Question: Footer is overlapping in my webpage in mobile landscape view only. Also, the bottom contents of a '<div>' are not coming properly. Please guide. I have attached screenshot.

CSS file for footer
'''
#footer {
margin-top: auto;
margin-right: auto;
margin-bottom: 0px;
margin-left: auto;
position: absolute;
left: 0px;
bottom: 2px;
text-align: center;
}
'''
I have added my JS code as well for more information.
Pls guide how to prevent the overlapping.
JS Code
'''
function getScereenWidthHeight()
{
var isAndroidApp = $('#isAndroidApp').val();
if(isAndroidApp == 'true')
{
var screenWidth = 0;
var screenHeight = 0;
var dpi = 0;
var screenWidthInches = 0;
var screenHeightInches = 0;
var thresholdScreenSize = 7;
//Get device DPI
dpi = document.getElementById("dpi").offsetHeight;
//get screen height and screen width in pixels
screenWidth = screen.width;
screenHeight = screen.height;
//convert screen height and width in inches, formula: Pixels / DPI = Inches
screenWidthInches = Math.round(screenWidth/dpi);
screenHeightInches = Math.round(screenHeight/dpi);
if(screenWidthInches > thresholdScreenSize || screenHeightInches > thresholdScreenSize)
{
document.getElementById("centeredDiv").style.display = "inline";
document.getElementById("footer").style.display = "inline";
}
else
{
if(document.getElementById("androidErrorTxt") != null && document.getElementById("androidErrorTxt") != 'undefined')
{
document.getElementById("androidErrorTxt").style.display = "inline";
document.getElementById("footer").style.display = "inline";
}
}
}
else
{
document.getElementById("centeredDiv").style.display = "inline";
document.getElementById("footer").style.display = "inline";
}
}
function getFooter( )
{
var myDiv9= "<p>" + eTextIpadCopyrightMsg ;
myDiv9 += "<a href="" + eTextIpadLegalUrl + "" class="footermenulink">" + eTextIpadLegalUrlText + "</a> | " ;
myDiv9 += "<a href="" + eTextIpadPrivacyUrl + "" class="footermenulink">" + eTextIpadPrivacyUrlText + "</a> | " ;
myDiv9 += "<a href="" + eTextIpadPermissionsUrl + "" class="footermenulink">" + eTextIpadPermissionsUrlText + "</a> | " ;
myDiv9 += "<a href="" + eTextIpadSupportUrl + "" class="footermenulink">" + eTextIpadSupportUrlText + "</a>" ;
myDiv9 += "</p>" ;
$("#footer").append(myDiv9);
}
'''
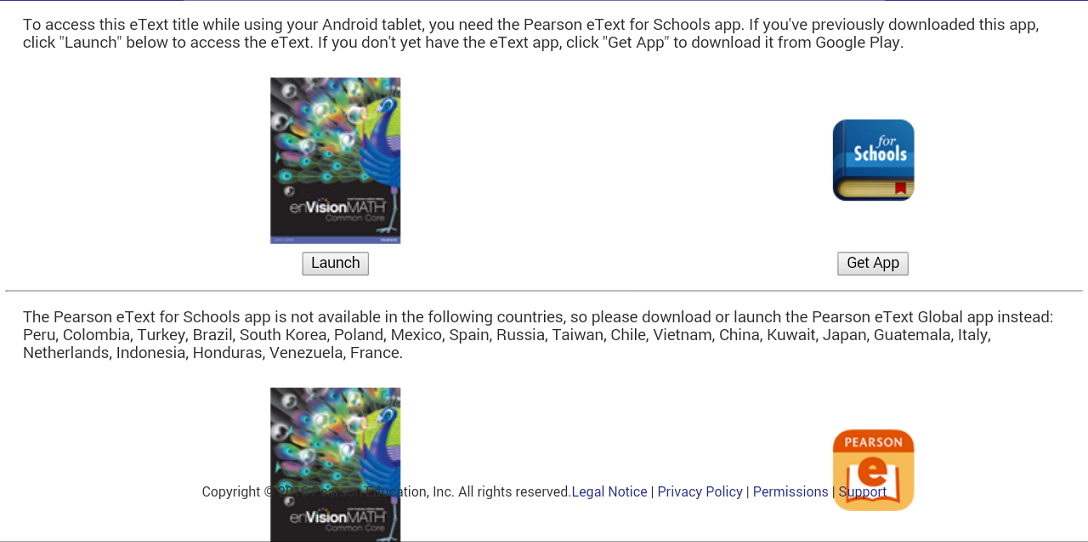
Answer: Try the following
'''
<div class="clear"></div>
<div id=footer>
....
....
</div>
#footer
{
width:100%;
text-align: center;
}
.clear
{
clear: both;
}
'''